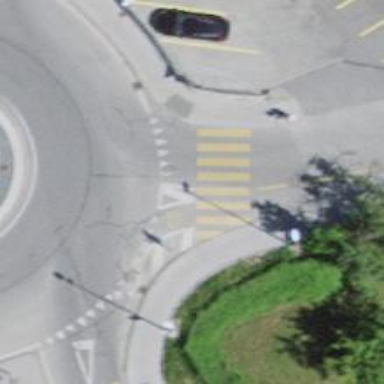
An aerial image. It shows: Marked road crossing.